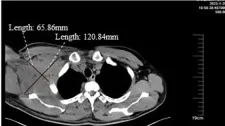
(A-E) respectively demonstrate the changes in the volume of the target lesion from late May 2022 before the second surgery to after using different treatment regimens.
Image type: radiology (ct)